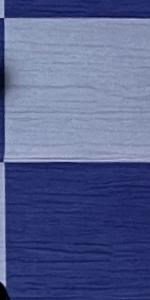
Label: Empty